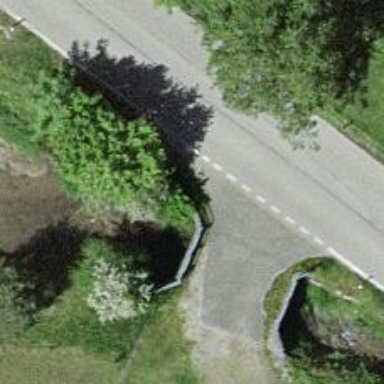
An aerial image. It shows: Asphalt track on bridge with Grade 1 track type.